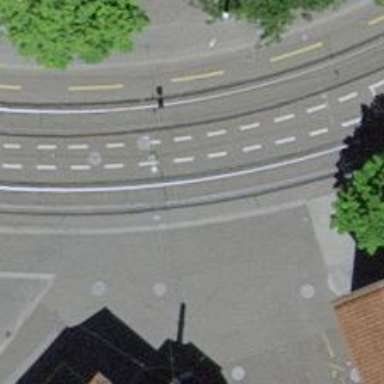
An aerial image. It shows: Tram level crossing on railway.